Question:
Hi,
I want to create a screen like I've (tried to) drawn above.
A,b,c,d,e,f,g and h are 'buttons', and p is a 'EditText'.
Now what I want to accomplish is that when deployed on a larger or smaller screen, or rotated, the following will happen:
- -
I've been able to create one row of buttons to size horizontally (with a 'lineairlayout' and a 'android:layout_weight', but I am not getting any further.
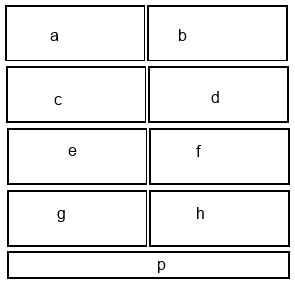
Answer: Try it out,hope it works:
'''
<?xml version="1.0" encoding="utf-8"?>
<LinearLayout xmlns:android="http://schemas.android.com/apk/res/android"
android:layout_width="match_parent"
android:layout_height="match_parent"
android:orientation="vertical" >
<LinearLayout
android:layout_width="match_parent"
android:layout_height="match_parent"
android:layout_weight="1"
android:orientation="horizontal" >
<Button
android:layout_width="match_parent"
android:layout_height="match_parent"
android:layout_weight="1" />
<Button
android:layout_width="match_parent"
android:layout_height="match_parent"
android:layout_weight="1" />
</LinearLayout>
<LinearLayout
android:layout_width="match_parent"
android:layout_height="match_parent"
android:layout_weight="1"
android:orientation="horizontal" >
<Button
android:layout_width="match_parent"
android:layout_height="match_parent"
android:layout_weight="1" />
<Button
android:layout_width="match_parent"
android:layout_height="match_parent"
android:layout_weight="1" />
</LinearLayout>
<LinearLayout
android:layout_width="match_parent"
android:layout_height="match_parent"
android:layout_weight="1"
android:orientation="horizontal" >
<Button
android:layout_width="match_parent"
android:layout_height="match_parent"
android:layout_weight="1" />
<Button
android:layout_width="match_parent"
android:layout_height="match_parent"
android:layout_weight="1" />
</LinearLayout>
<LinearLayout
android:layout_width="match_parent"
android:layout_height="match_parent"
android:layout_weight="1"
android:orientation="horizontal" >
<Button
android:layout_width="match_parent"
android:layout_height="match_parent"
android:layout_weight="1" />
<Button
android:layout_width="match_parent"
android:layout_height="match_parent"
android:layout_weight="1" />
</LinearLayout>
<EditText
android:layout_width="match_parent"
android:layout_height="50dp" />
</LinearLayout>
'''